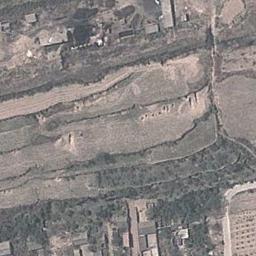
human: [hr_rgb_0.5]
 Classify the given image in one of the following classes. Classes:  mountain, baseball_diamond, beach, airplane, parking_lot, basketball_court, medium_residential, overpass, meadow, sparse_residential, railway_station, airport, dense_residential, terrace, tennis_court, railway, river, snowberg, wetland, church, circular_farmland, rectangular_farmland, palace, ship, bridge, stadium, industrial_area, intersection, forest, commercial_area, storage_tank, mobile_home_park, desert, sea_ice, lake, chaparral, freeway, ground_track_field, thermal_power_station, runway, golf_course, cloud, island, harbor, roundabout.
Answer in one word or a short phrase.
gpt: terrace